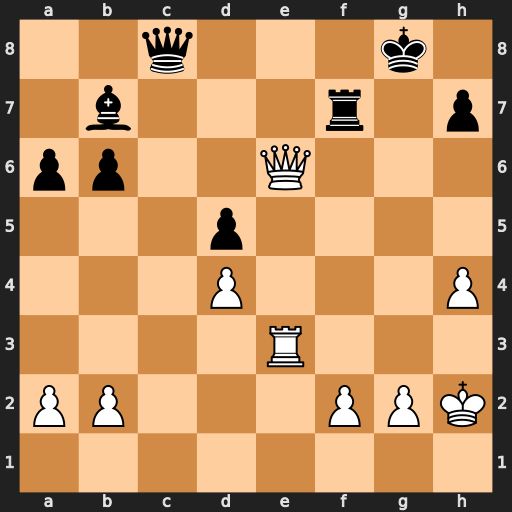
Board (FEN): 2q3k1/1b3r1p/pp2Q3/3p4/3P3P/4R3/PP3PPK/8
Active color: w
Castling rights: -
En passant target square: -
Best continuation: Rg3+ Kf8 Qd6+